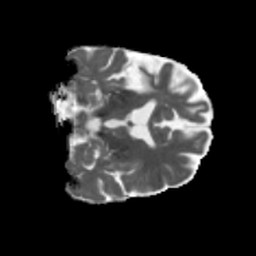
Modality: MD
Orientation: coronal
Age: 58
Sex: male
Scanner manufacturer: siemens
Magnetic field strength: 3 T
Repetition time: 5.47 s
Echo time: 0.0854 s